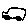
Label: car